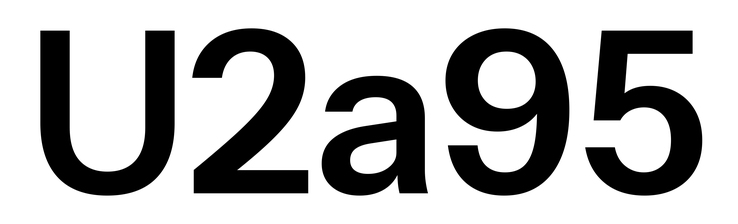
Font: InstrumentSans_SemiBold